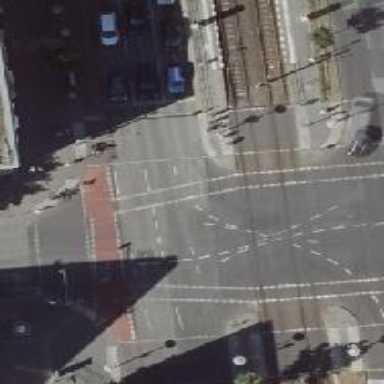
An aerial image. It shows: Tram crossing on the railway.